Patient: sex F, age 71
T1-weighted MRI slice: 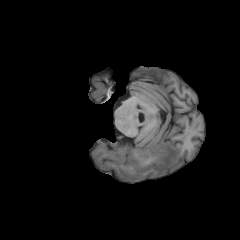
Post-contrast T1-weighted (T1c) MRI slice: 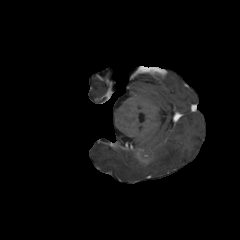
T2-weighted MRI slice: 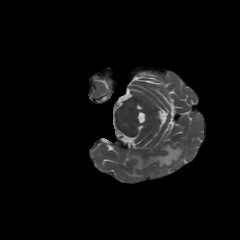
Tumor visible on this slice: yes
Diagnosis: Glioblastoma, IDH-wildtype
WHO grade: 4